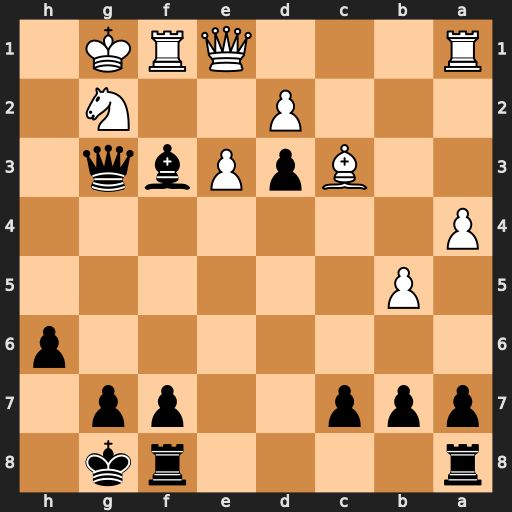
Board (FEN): r4rk1/ppp2pp1/7p/1P6/P7/2BpPbq1/3P2N1/R3QRK1
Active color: b
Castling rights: -
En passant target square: -
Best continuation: Qxg2#